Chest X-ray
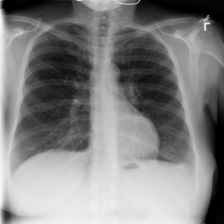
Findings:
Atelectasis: negative
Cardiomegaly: negative
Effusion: negative
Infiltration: negative
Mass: negative
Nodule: negative
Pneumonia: negative
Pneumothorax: negative
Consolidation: negative
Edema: negative
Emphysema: negative
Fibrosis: negative
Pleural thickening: negative
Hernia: negative